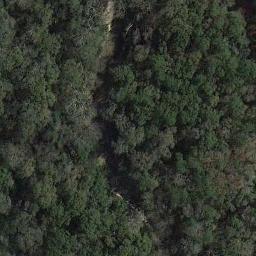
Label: forest